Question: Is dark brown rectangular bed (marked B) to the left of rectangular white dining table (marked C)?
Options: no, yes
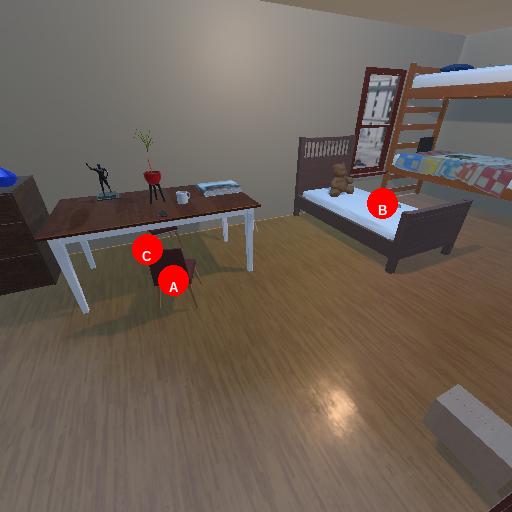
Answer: no